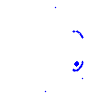
Particle: pion